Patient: sex F, age 56
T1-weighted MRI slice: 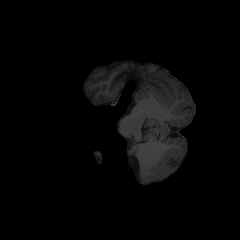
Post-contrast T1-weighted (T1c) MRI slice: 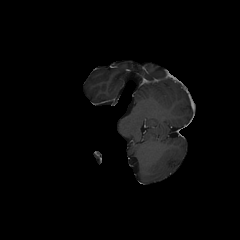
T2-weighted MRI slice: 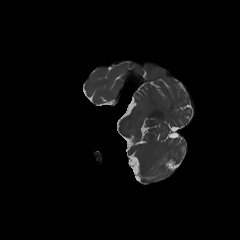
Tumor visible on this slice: no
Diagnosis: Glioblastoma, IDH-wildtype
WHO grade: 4